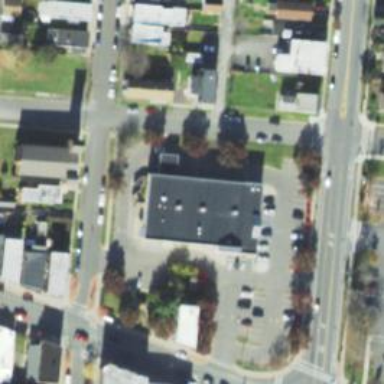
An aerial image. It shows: Pharmacy providing healthcare services.